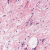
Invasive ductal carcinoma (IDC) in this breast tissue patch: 0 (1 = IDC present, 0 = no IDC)